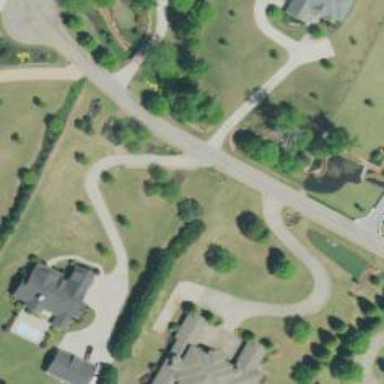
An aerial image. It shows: Driveway.